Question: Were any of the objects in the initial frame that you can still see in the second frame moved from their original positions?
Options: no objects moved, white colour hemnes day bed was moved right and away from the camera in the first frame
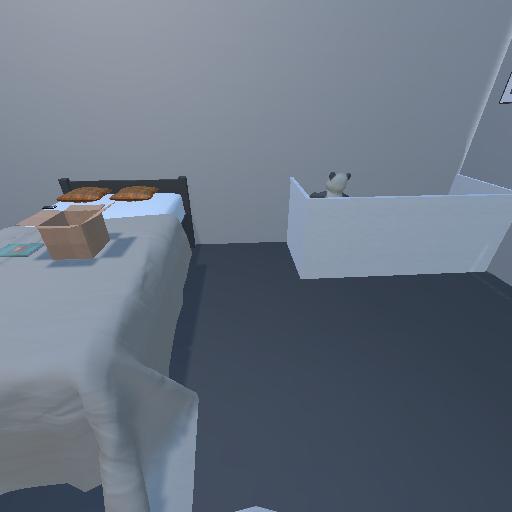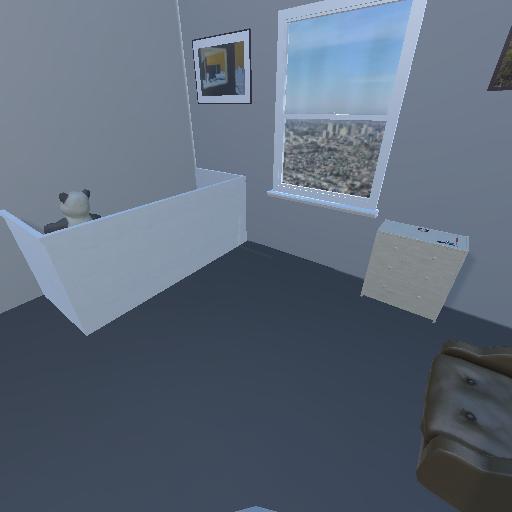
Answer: no objects moved